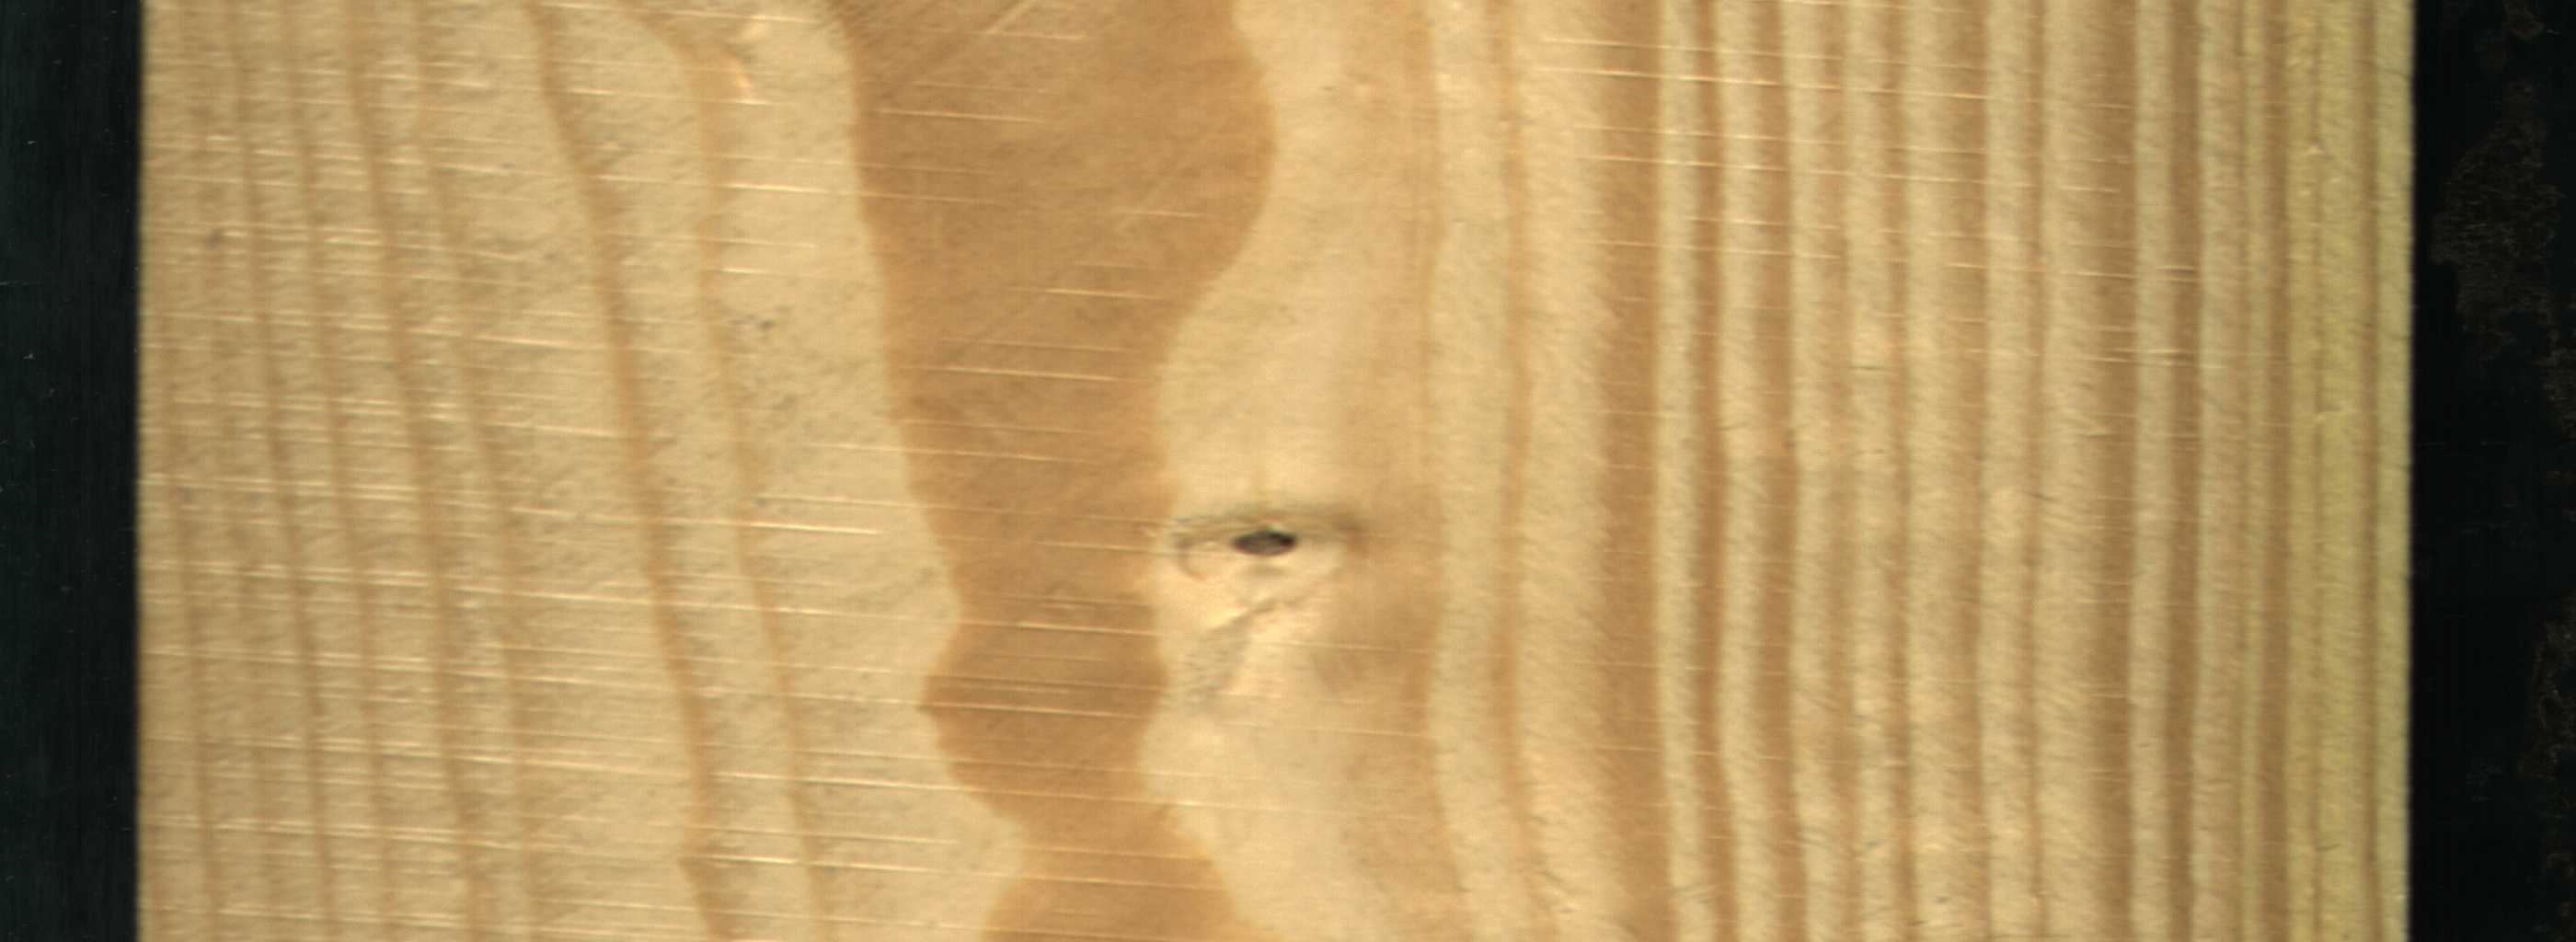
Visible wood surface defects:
Live_Knot